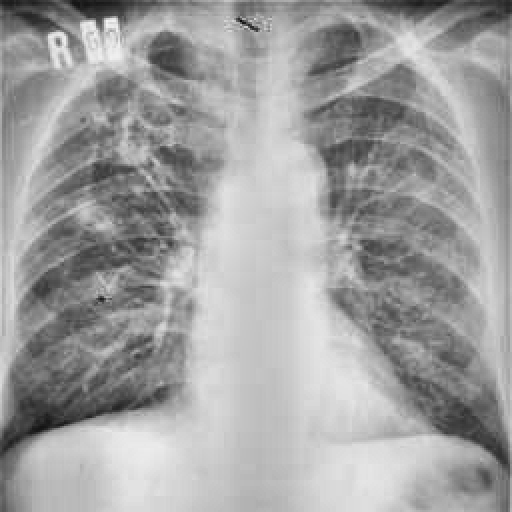
Finding: TUBERCULOSIS